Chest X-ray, PA view. Patient: 54 years old, sex F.
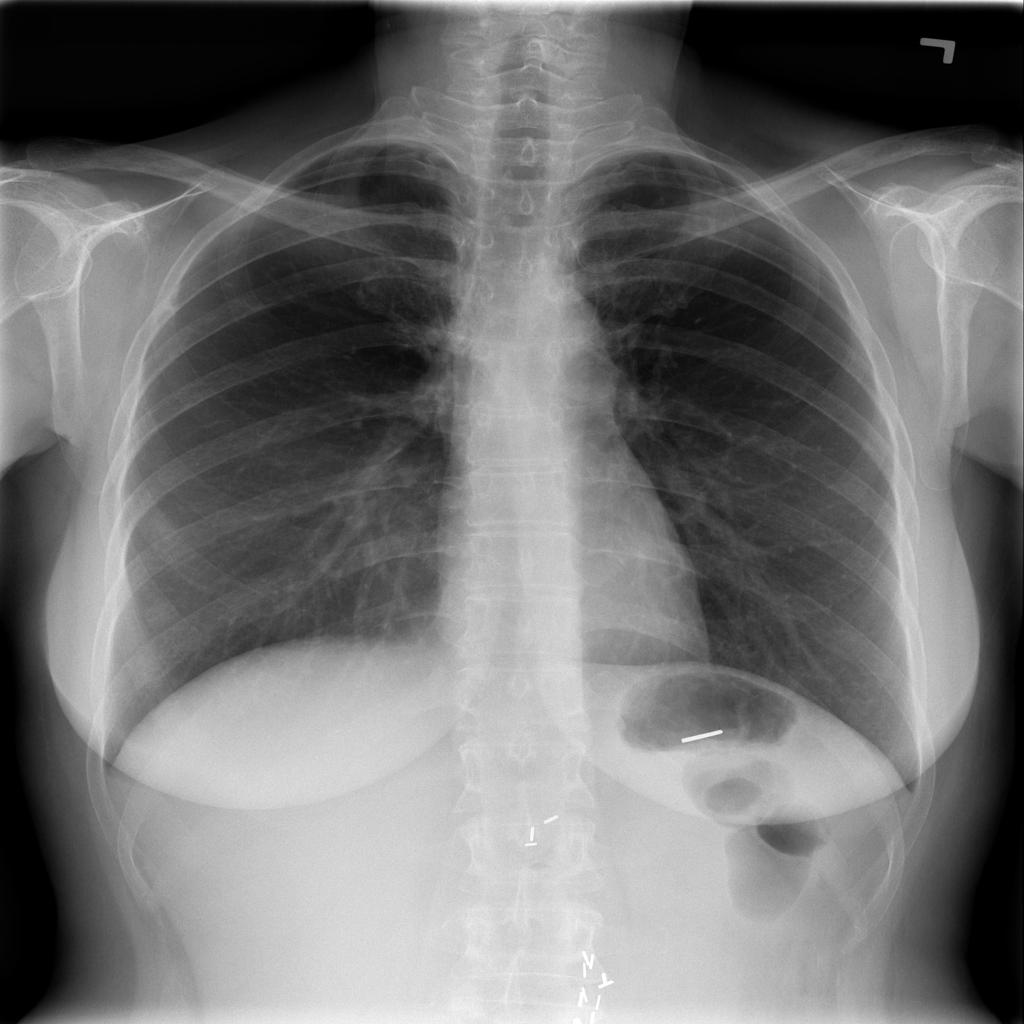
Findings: No Finding